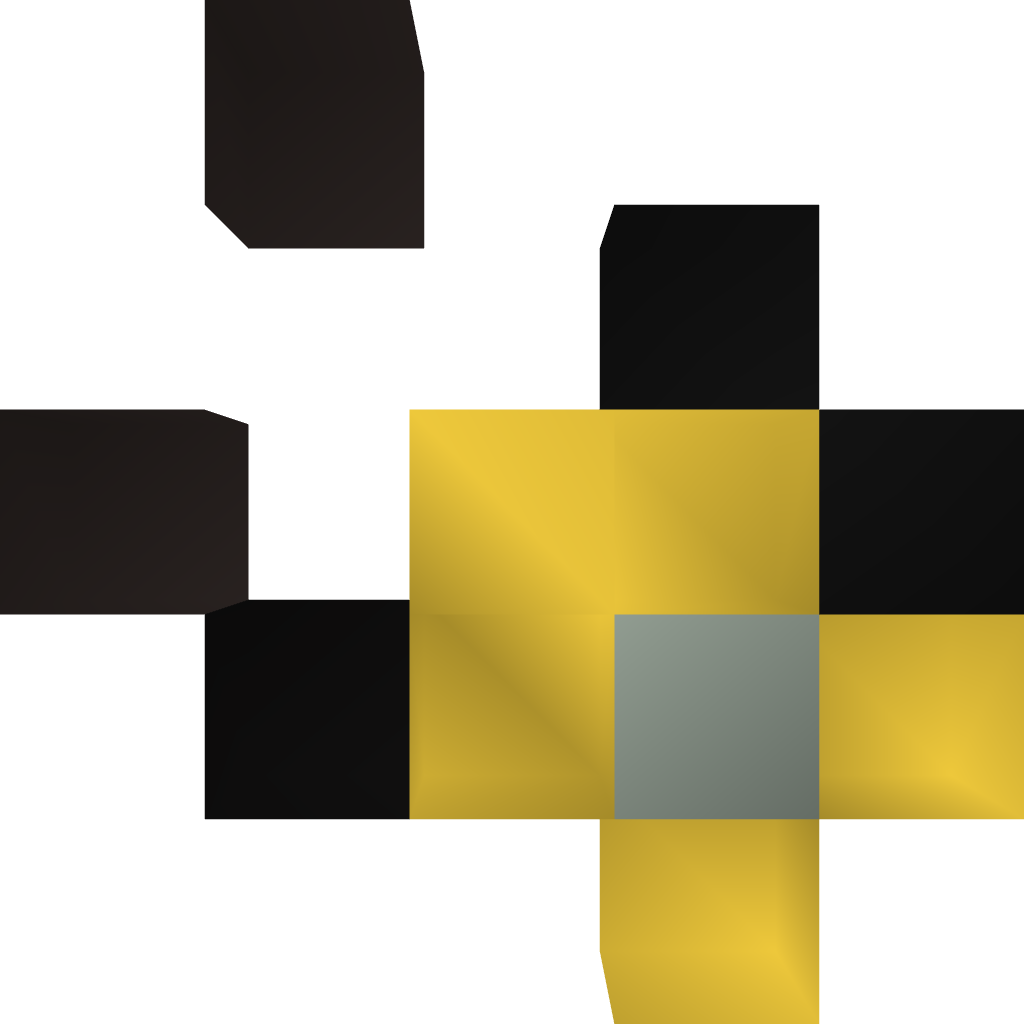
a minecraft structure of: Shop (CommandBlock)